九年级 · 度量几何学
如图, 圆桌面正上方的灯泡发出的光线照射桌面后, 在地面上形成阴影(圆形).已知灯泡距离地面 $2.4 m$, 桌面距离地面 $0.8 m$ (桌面厚度不计算), 若桌面的面积是 $1.2 m^{2}$, 则地面上的阴影面积是 $m^{2}$.

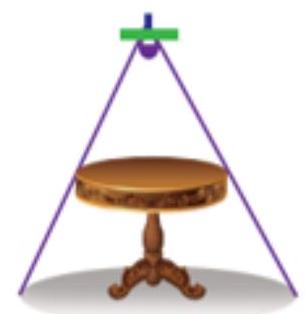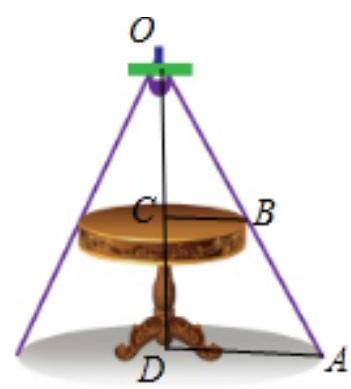
答案: 2.7
解析: 如图设 $C, D$ 分别是桌面和其地面影子的圆心, $C B / / A D$,

$\therefore \triangle O B C \backsim \triangle O A D$,

$\therefore \frac{S_{\text {帛而 }}}{S_{\text {朋陟 }}}=\frac{O C^{2}}{O D^{2}}$, 而 $O D=2.4, C D=0.8$,

$\therefore O C=O D-C D=1.6$,

$\therefore S_{\text {阴影 }}=2.7 m^{2}$,

这样地面上阴影部分的面积为 $2.7 m^{2}$,

故答案为 2.7 .